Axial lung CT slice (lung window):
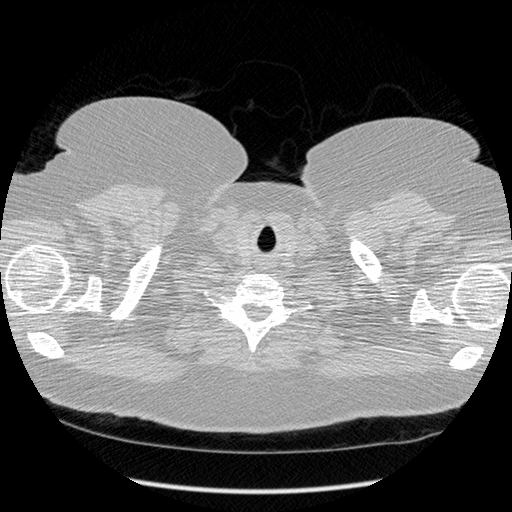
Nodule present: no